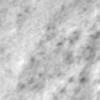
Label: no_change